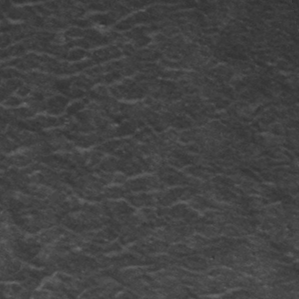
Label: frost